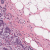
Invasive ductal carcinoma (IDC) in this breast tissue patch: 1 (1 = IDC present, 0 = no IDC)